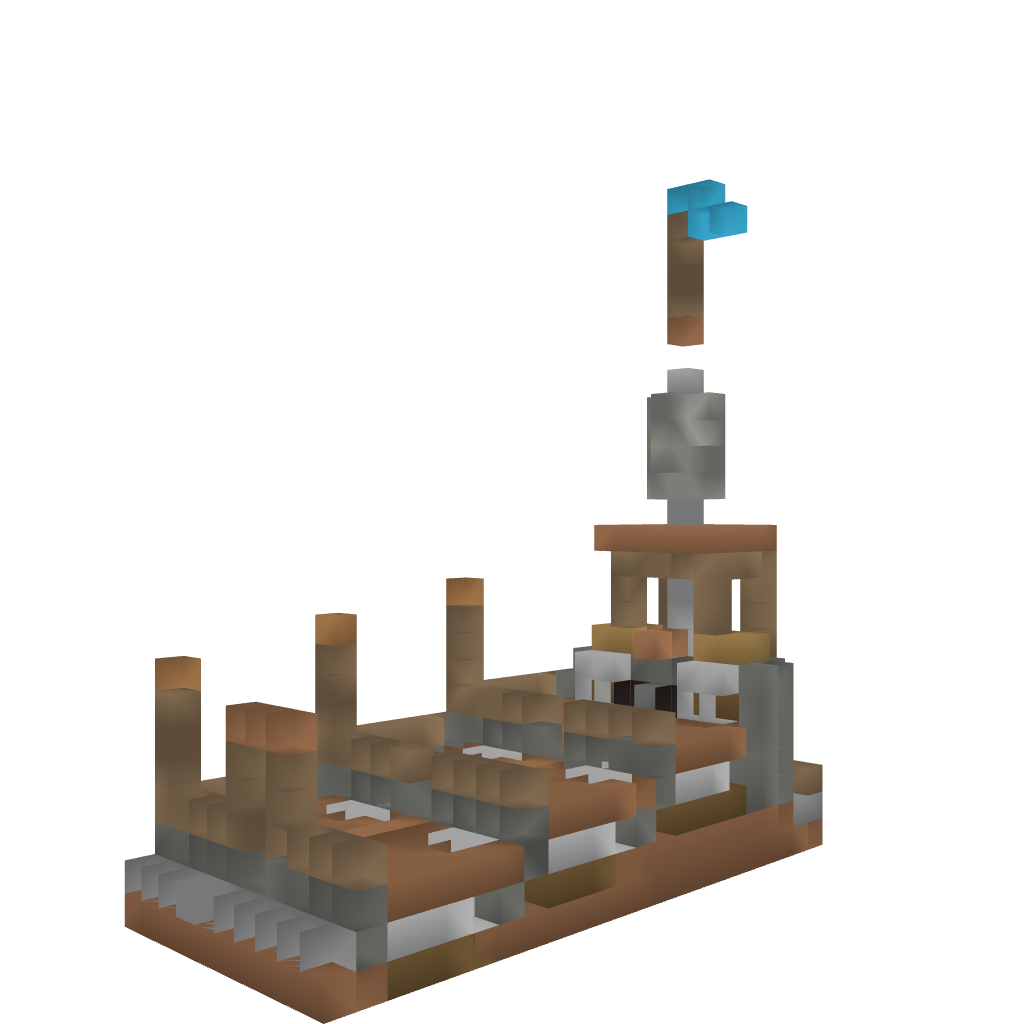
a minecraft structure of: Veg Farm